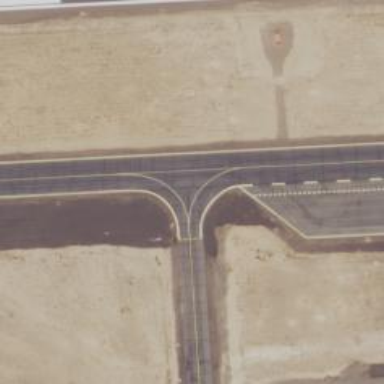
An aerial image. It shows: Image of taxiway at airport.